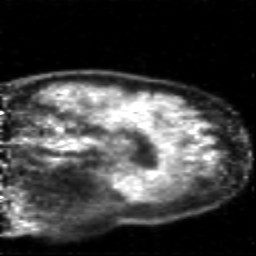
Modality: PET
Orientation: sagittal
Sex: male
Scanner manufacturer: siemens